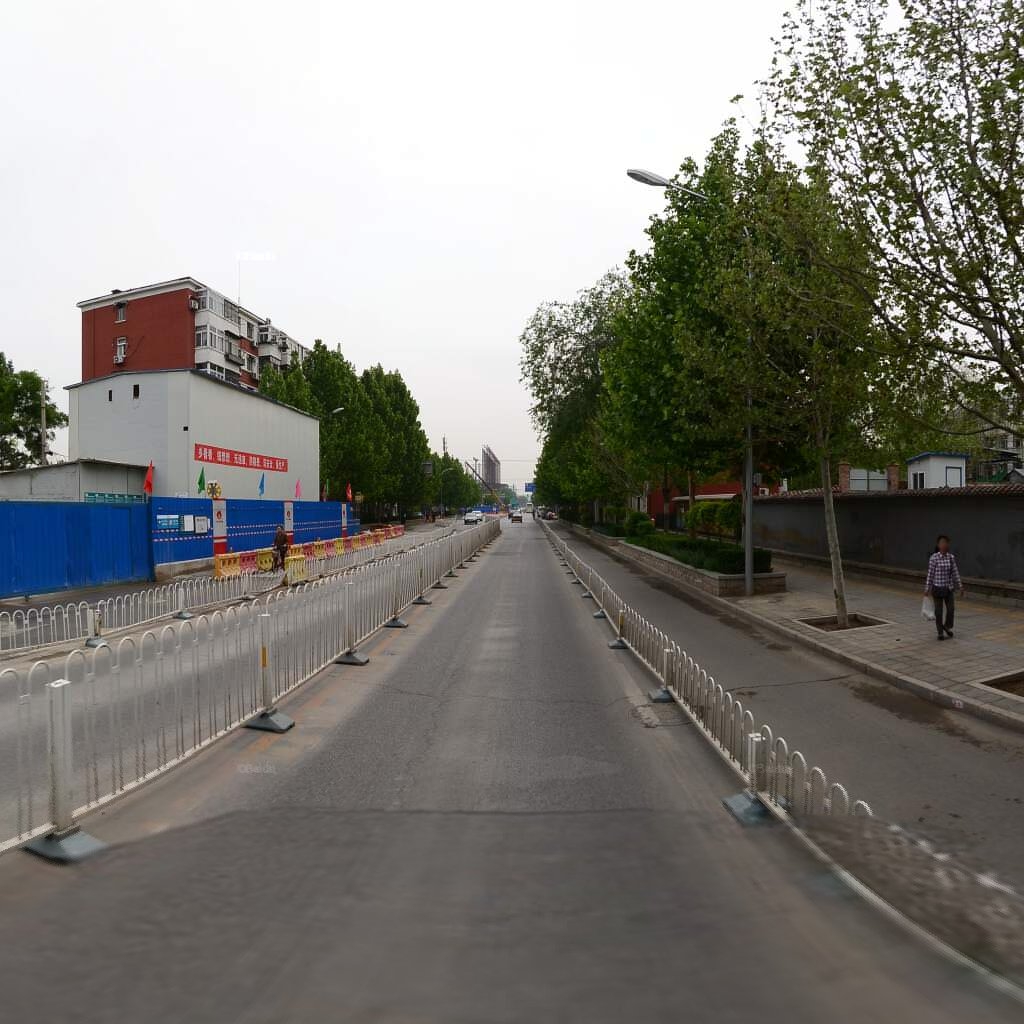
Region: Dongcheng
Road damage annotations: transverse crack, manhole cover, longitudinal crack, transverse crack